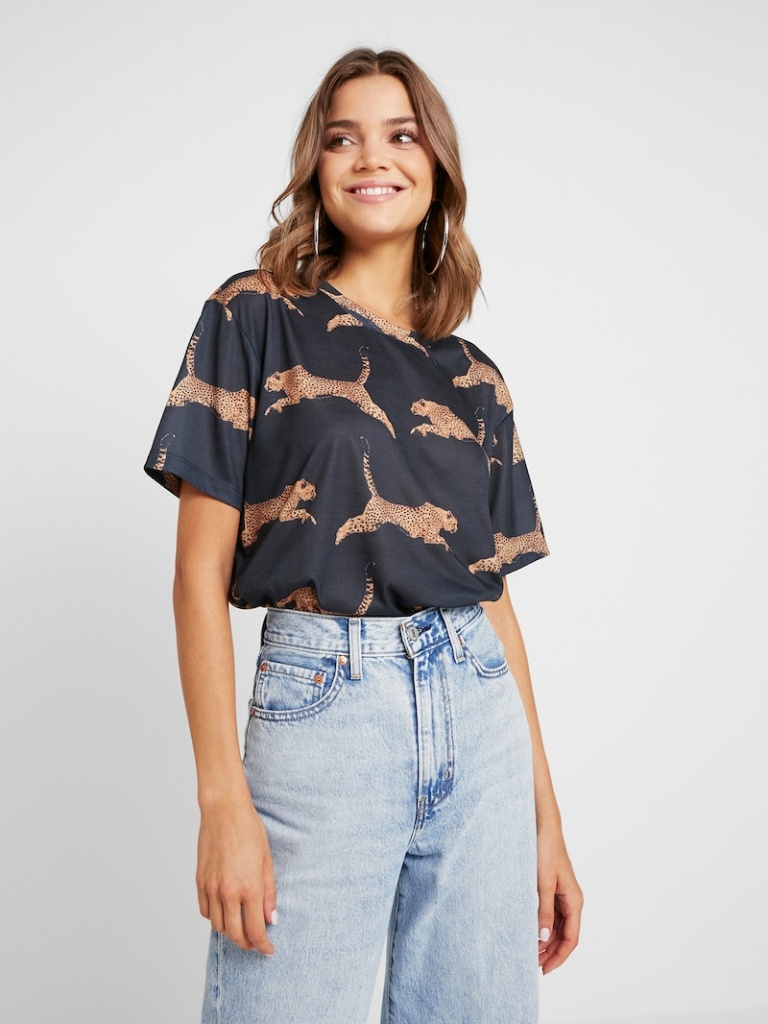
cotton relaxed short sleeve hip length Fully Tucked in crew t-shirt